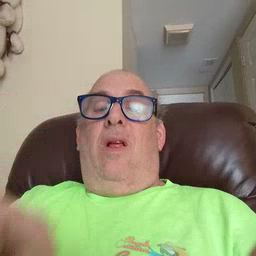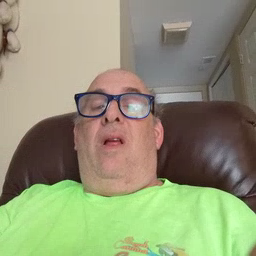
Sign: awake